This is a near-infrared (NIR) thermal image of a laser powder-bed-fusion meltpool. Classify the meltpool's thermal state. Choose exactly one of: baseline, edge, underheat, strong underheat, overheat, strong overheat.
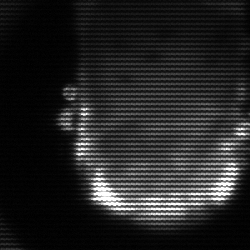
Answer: baseline